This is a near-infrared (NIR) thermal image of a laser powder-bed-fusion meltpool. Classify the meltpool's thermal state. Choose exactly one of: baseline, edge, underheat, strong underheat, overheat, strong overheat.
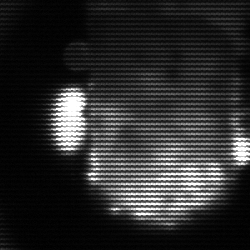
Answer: baseline